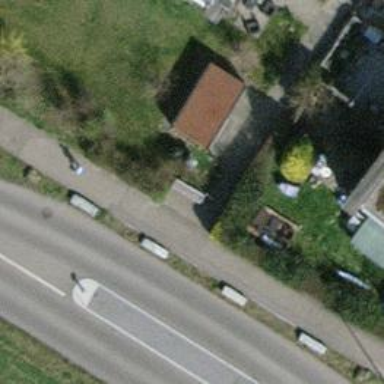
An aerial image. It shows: Bench.